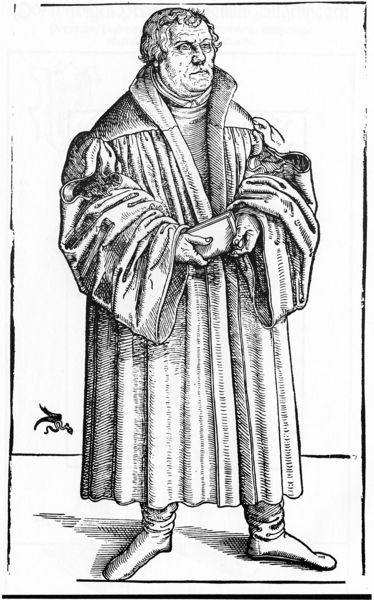
Titel: Bildnis des Martin Luther
Künstler: Lucas d.J. Cranach
Institution: (Seriendruck)
Schlagwörter: hand, mann, schatten, weiß, frisur, grau, licht, mund, nase, schwarz, symbol, blick, augen, bibel, falten, gesicht, halten, kleidung, kragen, mensch, rahmen, stehen, weit, ärmel, bildnis, herr, hände, portrait, porträt, signatur, geistlicher, gewand, haare, kutte, mantel, stehend, lippen, füße, holzschnitt, schuhe, grafik, graphik, tafel, dick, faltenwurf, nachdenklich, buch, steht, groß, druck, druckgraphik, schnitt, schraffur, schwarz weiß, radierung, stich, schlange, stiefel, buchseite, ganzfigur, talar, teufel, mittelalter, priester, mönch, luther, beleibt, gelehrter, protestantismus, dürer, kupferstich, drachen, drache, martin, reformation, martin luther, feist, kleriker, cranach, lucas cranach, lucas, eangen, liuther, prüfen, ets